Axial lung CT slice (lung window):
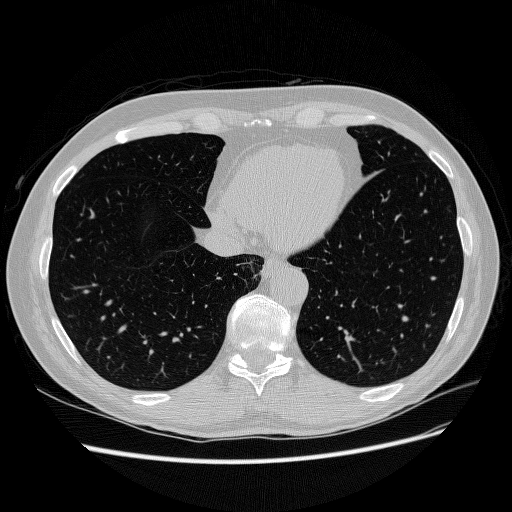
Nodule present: no